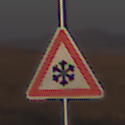
Verkehrszeichen: SchneeOderEisglaette
Umgebung: Outdoor, Nature
Tageszeit: SunriseSunset
Wetter: PartlyCloudy
Licht: Natural
Jahreszeit: NotSpecified
Kontrast: HighContrast